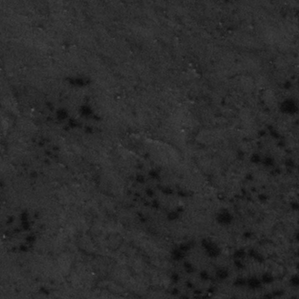
Label: frost